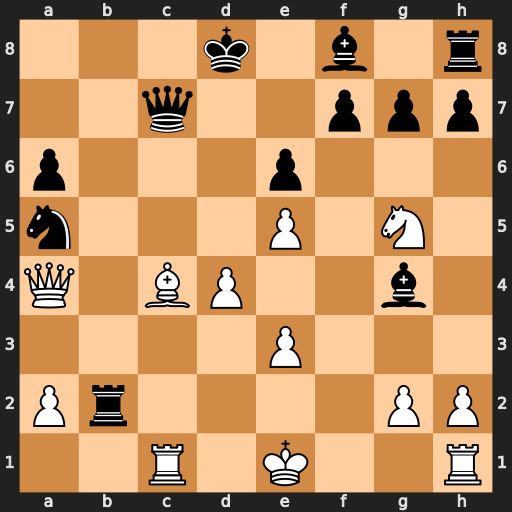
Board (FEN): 3k1b1r/2q2ppp/p3p3/n3P1N1/Q1BP2b1/4P3/Pr4PP/2R1K2R
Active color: w
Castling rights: K
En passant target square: -
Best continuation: O-O Rb4 Nxf7+ Qxf7 Qxa5+